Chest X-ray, PA view. Patient: 69 years old, sex M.
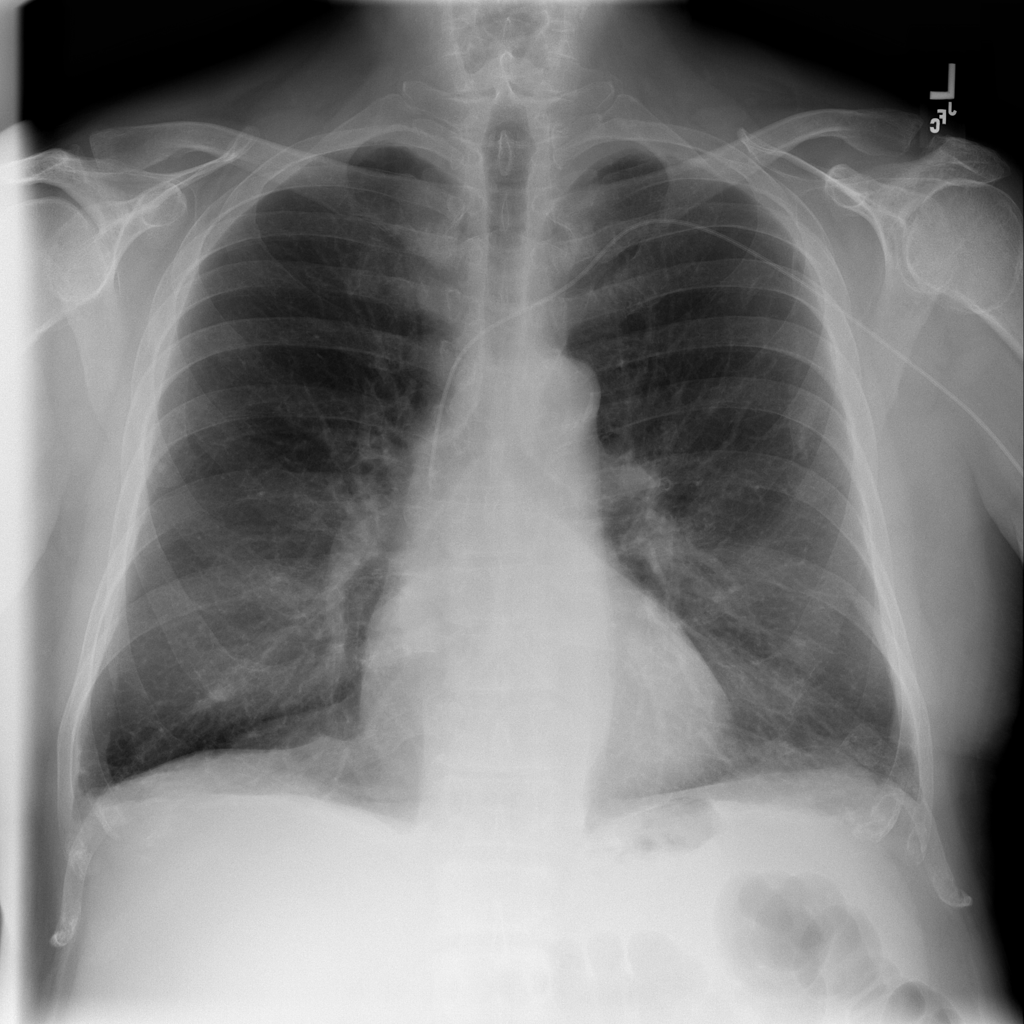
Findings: No Finding